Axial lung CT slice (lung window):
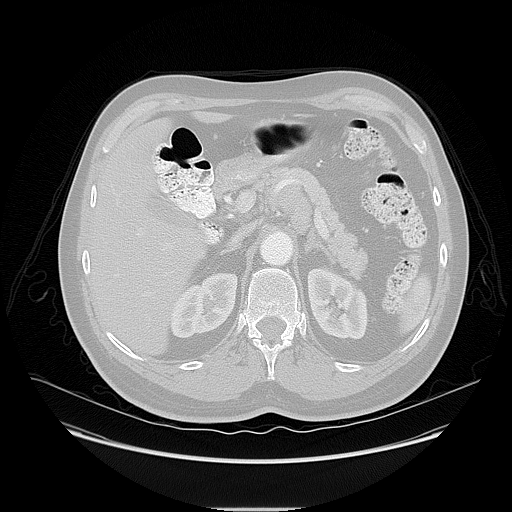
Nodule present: no